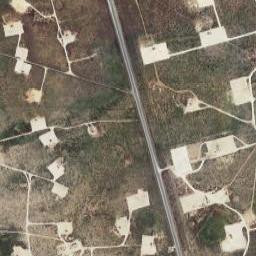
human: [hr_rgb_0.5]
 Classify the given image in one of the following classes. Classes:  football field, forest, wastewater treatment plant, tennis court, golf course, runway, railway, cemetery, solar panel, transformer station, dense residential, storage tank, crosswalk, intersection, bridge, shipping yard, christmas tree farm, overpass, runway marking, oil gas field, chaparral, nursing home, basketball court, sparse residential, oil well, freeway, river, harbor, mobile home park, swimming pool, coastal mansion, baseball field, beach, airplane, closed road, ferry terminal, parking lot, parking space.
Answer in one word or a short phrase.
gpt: oil gas field